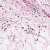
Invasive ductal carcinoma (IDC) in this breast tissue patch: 0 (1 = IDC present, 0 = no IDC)